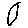
Label: moon